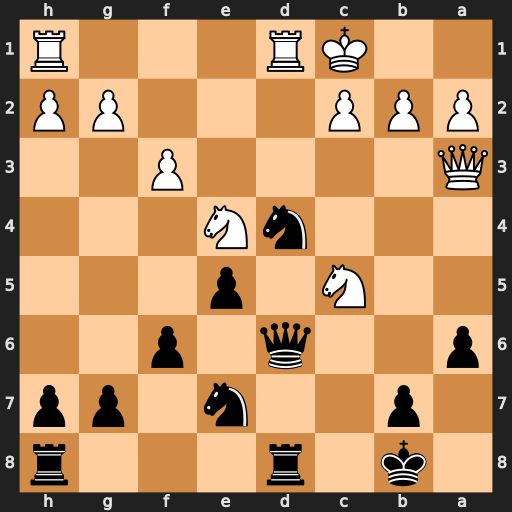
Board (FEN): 1k1r3r/1p2n1pp/p2q1p2/2N1p3/3nN3/Q4P2/PPP3PP/2KR3R
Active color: b
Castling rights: -
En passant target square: -
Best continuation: Ne2+ Kb1 Qxd1+ Rxd1 Rxd1#